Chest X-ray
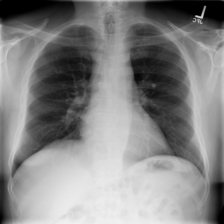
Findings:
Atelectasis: negative
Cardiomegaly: negative
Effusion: negative
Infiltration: positive
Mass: negative
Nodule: positive
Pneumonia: negative
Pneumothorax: negative
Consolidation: negative
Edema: negative
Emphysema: negative
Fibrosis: negative
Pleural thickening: negative
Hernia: negative